Question: I'm unable to run the visual studio graphics debugger on my C++ DirectX project. I can run the project fine in regular debug mode, but when I attempt to use the graphics debugger, I only get a white screen.
I took a look at my DirectX Panel and it appears that I have a few options such as message settings which are unavailable. Could this have anything to with my problem?

Also, I have tested this project on another computer and I was able to successfully run the graphics debugger. So, I think the problem has something to with settings on my computer and not the necessarily the project itself.
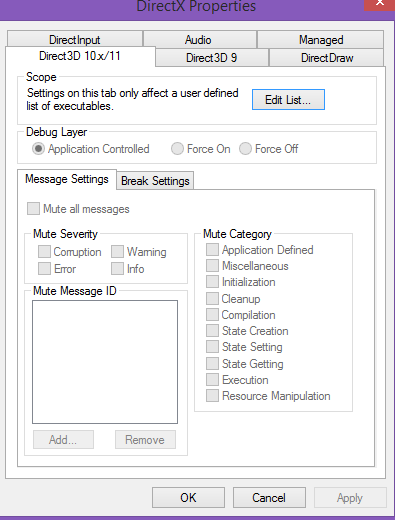
Answer: I found that I didn't have the latest Visual Studio 2013 Update. I updated to Update 4 and I was able to get the debugger to work.